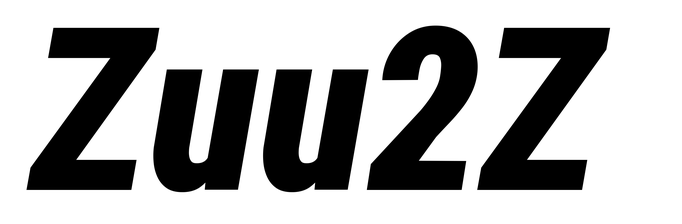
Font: Roboto-Italic_Condensed_Black_Italic